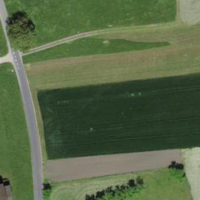
EUNIS habitat code: 24
Species observed at this site:
Cardamine pratensis